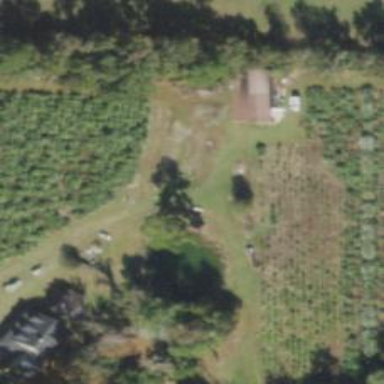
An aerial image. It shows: Plant nursery cultivating trees.